Interaction volume radius: 5 \u00c5
Interaction volume height: 25 \u00c5
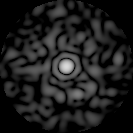
Disorder parameter: 0.8364